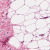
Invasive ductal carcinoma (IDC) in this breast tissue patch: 0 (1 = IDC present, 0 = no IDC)